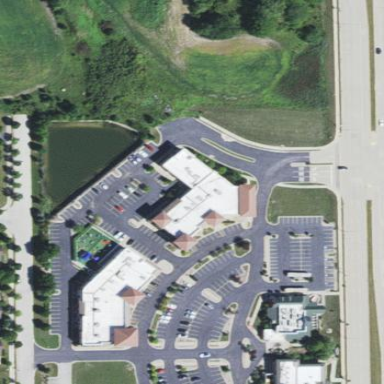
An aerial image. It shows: Retail building.